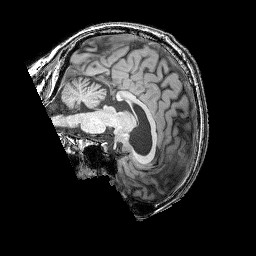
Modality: T1w
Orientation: sagittal
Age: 43
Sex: male
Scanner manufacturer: siemens
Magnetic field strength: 3 T
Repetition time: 2.25 s
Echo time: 0.00411 s